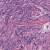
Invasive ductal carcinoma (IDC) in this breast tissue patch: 1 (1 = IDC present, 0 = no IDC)